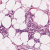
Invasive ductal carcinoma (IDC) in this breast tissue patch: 1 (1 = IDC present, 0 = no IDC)